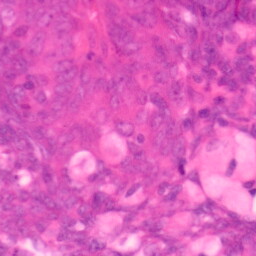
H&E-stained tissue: Colon